Question: I'm working on a collapsible sidebar using jQuery for animation. I would like to have vertical text on the sidebar that acts as a label and can swap on the animateOut/animateIn effect.
Normally I would use an image of the text that I've simply swapped vertically, and switch it out on animation, but with CSS3 transforms I'd like to get it to work instead.
The problem I'm facing is that setting the height on my rotated container makes it expand horizontally (as it's rotated 90deg) so that doesn't work. I then tried to set the width (hoping it would expand vertically, acting as height), but that has an odd effect of causing the width of my parent container to expand as well.
Here's a fiddle that demonstrates my problem: <URL>
The 'collapse-pane' class is what I have rotated and contains the span I have my text inside. You'll notice it has a width set, that widens the border, but also affects the parent container.
The code:
CSS:
'''
.right-panel{
position:fixed;
right:0;
top:0;
bottom:0;
border:1px solid #ccc;
background-color:#efefef;
}
.collapse-pane{
margin-top:50px;
width:30px;
border:1px solid #999;
cursor:pointer;
/* Safari */
-webkit-transform: rotate(-90deg);
/* Firefox */
-moz-transform: rotate(-90deg);
/* IE */
-ms-transform: rotate(-90deg);
/* Opera */
-o-transform: rotate(-90deg);
/* Internet Explorer */
filter: progid:DXImageTransform.Microsoft.BasicImage(rotation=3);
}
.collapse-pane span{
padding:5px;
}
'''
HTML
'''
<div class="right-panel">
<div class="collapse-pane">
<span class="expand">Expand</span>
</div>
<div style="width:0;" class="panel-body">
<div style="display:none;" class="panel-body-inner">
adsfasdfasdf
</div>
</div>
</div>
'''
Here's an image also showing the problem, so you don't have to view the Fiddle.

I've made the problem statement a little clearer, as my original post was confusing the issues.
Thanks for any help!
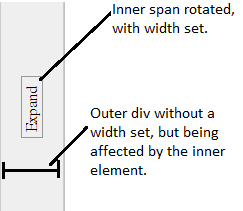
Answer: If you don't want the rotated divs size expand it's parent size, you need to take it out of the flow. You may use absolute positioning for this.
The following demo uses this technique and also positions the "expand" element by setting a transform orign and top/right values.
<URL>
'''
.right-panel {
position:fixed;
right:0;
top:0;
bottom:0;
border:1px solid #ccc;
background-color:#efefef;
}
.collapse-pane {
position:absolute;
border:1px solid #999;
cursor:pointer;
top:20%;
right:100%;
-ms-transform-origin:100% 100%;
-webkit-transform-origin: 100% 100%;
transform-origin: 100% 100%;
/* Safari */
-webkit-transform: rotate(-90deg);
/* Firefox */
-moz-transform: rotate(-90deg);
/* IE */
-ms-transform: rotate(-90deg);
/* Opera */
-o-transform: rotate(-90deg);
/* Internet Explorer */
filter: progid:DXImageTransform.Microsoft.BasicImage(rotation=3);
}
.collapse-pane span {
padding:5px;
}
'''
'''
$(document).ready(function () {
var height = $(".right-panel").height();
$('.collapse-pane').click(function () {
if ($(".collapse-pane span").html() == "Expand") {
$(".panel-body").animate({
width: 200
}, 400);
$(".panel-body-inner").fadeIn(500);
$(".collapse-pane span").html("Collapse");
} else {
$(".panel-body").animate({
width: 00
}, 400);
$(".panel-body-inner").fadeOut(300);
$(".collapse-pane span").html("Expand");
}
});
});
'''